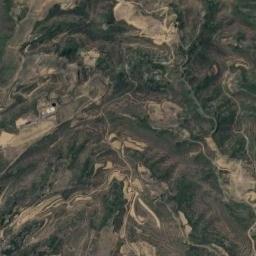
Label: mountain